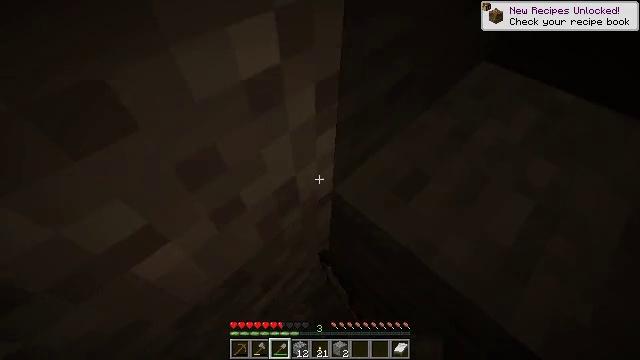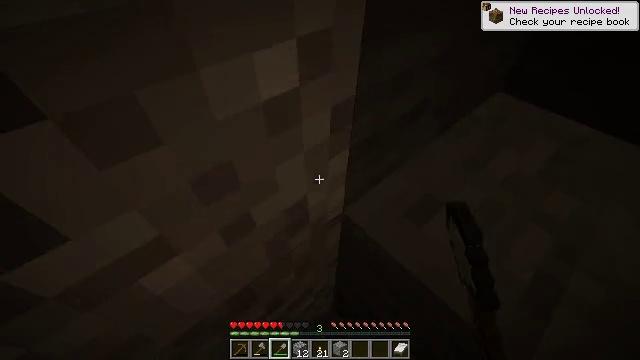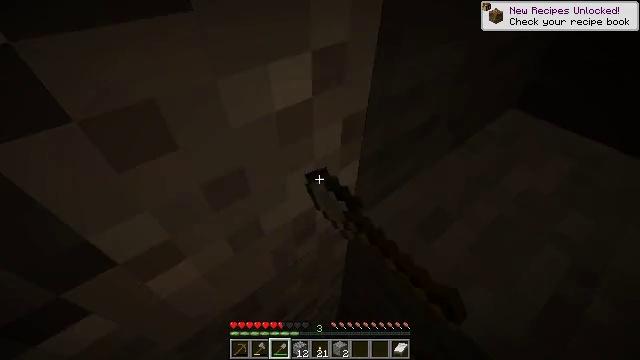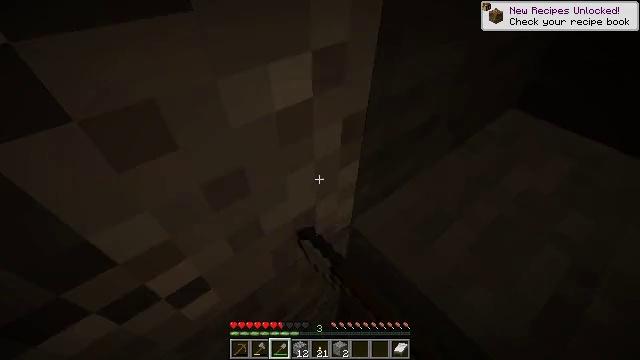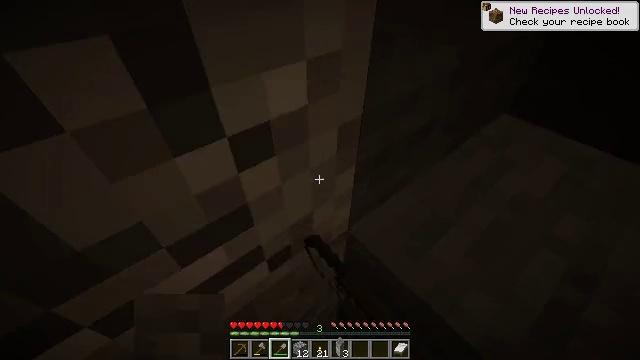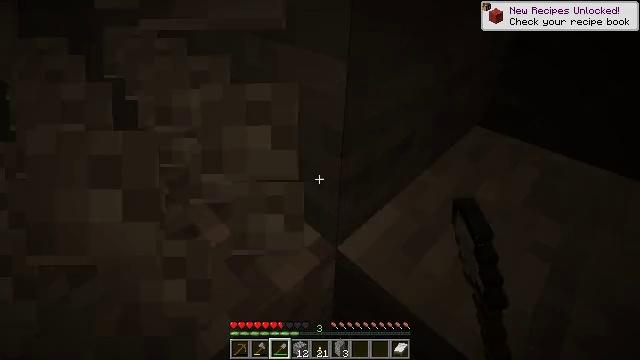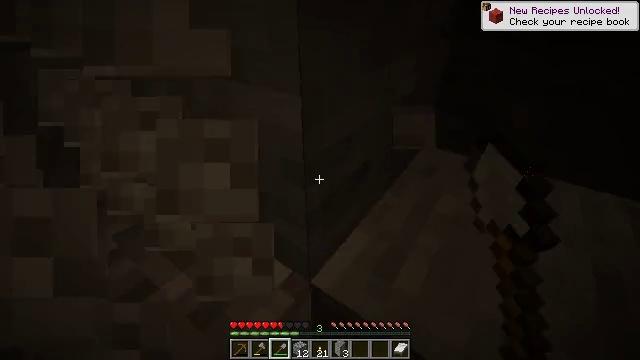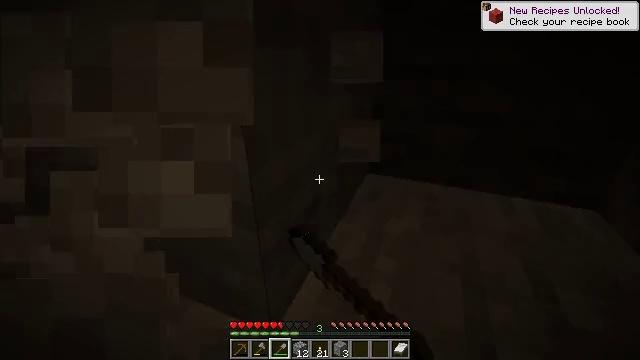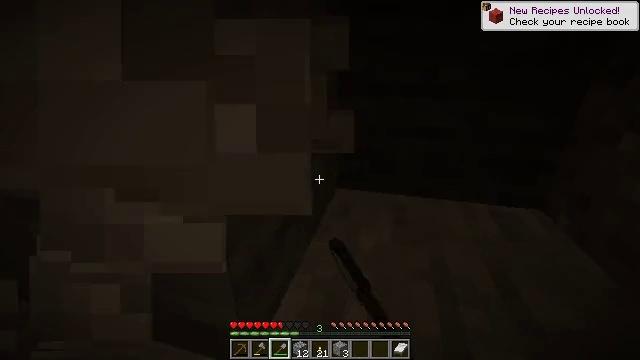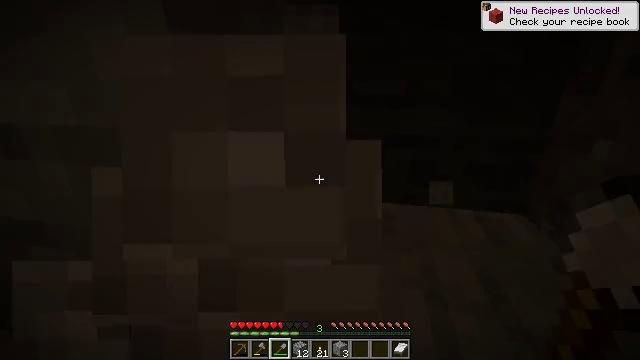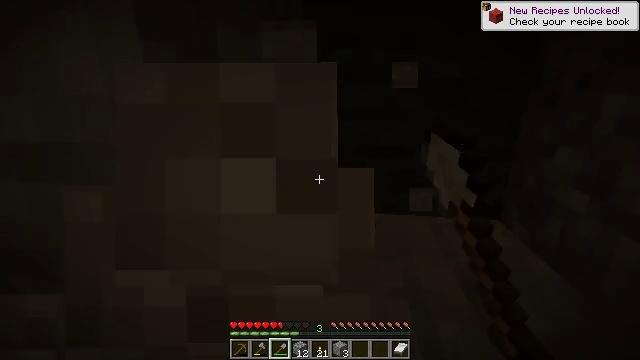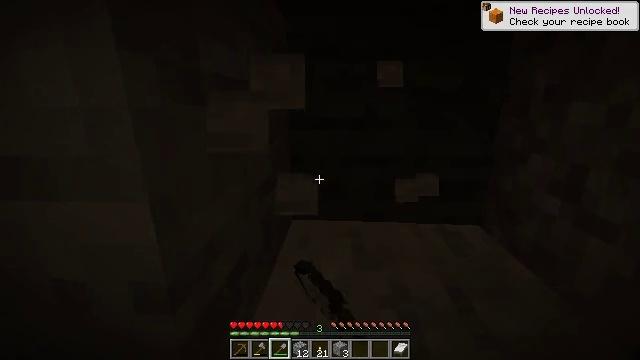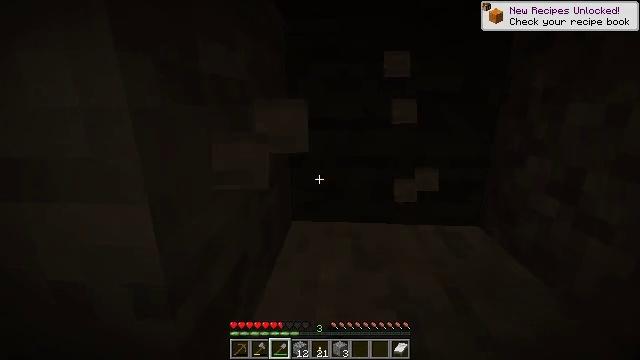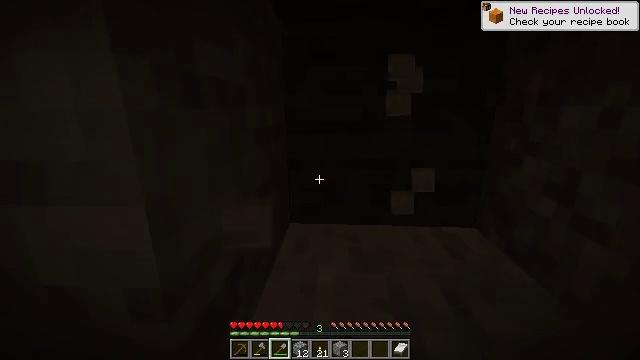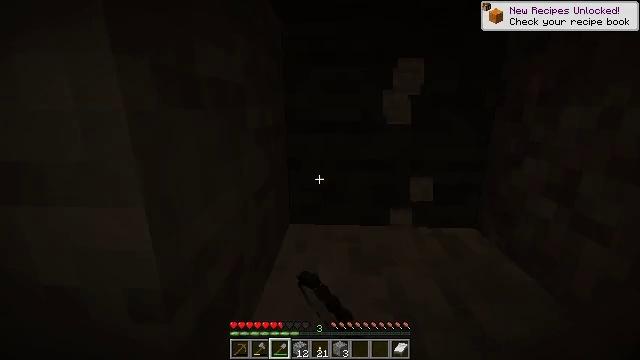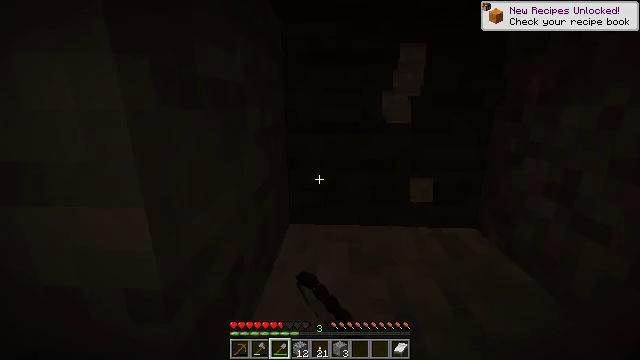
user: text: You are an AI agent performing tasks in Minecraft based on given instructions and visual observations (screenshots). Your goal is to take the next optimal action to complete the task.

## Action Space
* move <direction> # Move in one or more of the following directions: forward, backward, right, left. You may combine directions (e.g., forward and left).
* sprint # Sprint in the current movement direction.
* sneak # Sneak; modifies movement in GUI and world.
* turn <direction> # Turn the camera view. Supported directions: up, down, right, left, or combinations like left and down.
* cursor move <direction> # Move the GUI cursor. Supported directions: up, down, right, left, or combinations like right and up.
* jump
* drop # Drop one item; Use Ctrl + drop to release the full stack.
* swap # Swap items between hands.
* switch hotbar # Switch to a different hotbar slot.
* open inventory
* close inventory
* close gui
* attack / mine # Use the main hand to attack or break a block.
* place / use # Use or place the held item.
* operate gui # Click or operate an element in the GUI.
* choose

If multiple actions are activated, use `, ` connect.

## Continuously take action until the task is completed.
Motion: motion action
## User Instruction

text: Shovel up some gravel.
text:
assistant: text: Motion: move forward, turn left and up, attack / mine
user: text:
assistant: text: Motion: move forward, turn left and up, attack / mine
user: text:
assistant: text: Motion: move forward, attack / mine
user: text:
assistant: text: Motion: move forward, turn right and up, attack / mine
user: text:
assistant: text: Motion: move forward, turn right and up, attack / mine
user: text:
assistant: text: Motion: move forward, turn right and up, attack / mine
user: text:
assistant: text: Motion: move forward, turn right and up, attack / mine
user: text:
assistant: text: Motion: move forward, turn right and up, attack / mine
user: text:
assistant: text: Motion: move forward, turn right and up, attack / mine
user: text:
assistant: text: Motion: move forward, turn right and up, attack / mine
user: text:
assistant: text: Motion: move forward, turn right and up, attack / mine
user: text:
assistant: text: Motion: move forward, attack / mine
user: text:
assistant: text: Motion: move forward, attack / mine
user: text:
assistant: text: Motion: move forward, attack / mine
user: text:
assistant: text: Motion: move forward, attack / mine
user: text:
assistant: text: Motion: move forward, attack / mine
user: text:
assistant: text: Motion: move forward, attack / mine
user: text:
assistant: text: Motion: move forward, turn right
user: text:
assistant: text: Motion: move forward, turn right and down
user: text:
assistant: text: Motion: move forward, turn right and down
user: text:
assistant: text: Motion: move forward, turn right
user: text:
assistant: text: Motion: move forward
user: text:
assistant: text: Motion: no_op
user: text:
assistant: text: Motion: no_op
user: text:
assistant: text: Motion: no_op
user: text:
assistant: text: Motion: no_op
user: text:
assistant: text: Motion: turn right and up
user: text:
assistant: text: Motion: turn right and up
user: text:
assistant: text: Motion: turn right
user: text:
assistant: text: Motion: turn right and down